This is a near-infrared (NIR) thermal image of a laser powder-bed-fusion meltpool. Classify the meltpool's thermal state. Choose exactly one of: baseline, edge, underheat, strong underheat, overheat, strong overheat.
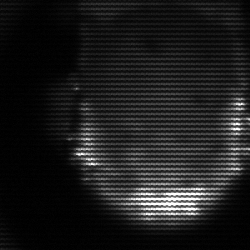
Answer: baseline